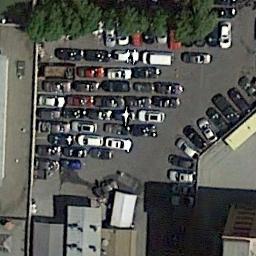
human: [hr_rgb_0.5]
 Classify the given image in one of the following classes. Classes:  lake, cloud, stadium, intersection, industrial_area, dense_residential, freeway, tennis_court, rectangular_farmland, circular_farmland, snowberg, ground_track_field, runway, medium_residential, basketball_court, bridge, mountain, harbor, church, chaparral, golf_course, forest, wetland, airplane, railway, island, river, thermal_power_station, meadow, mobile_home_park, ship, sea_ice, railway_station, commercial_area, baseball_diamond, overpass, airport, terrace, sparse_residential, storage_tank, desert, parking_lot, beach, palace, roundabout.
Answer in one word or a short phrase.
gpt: parking_lot